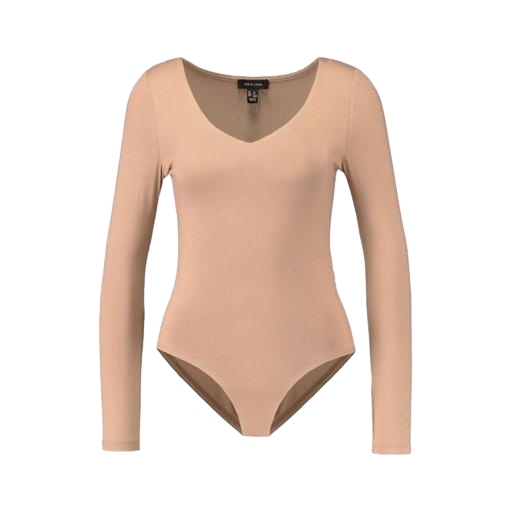
beige colored long sleeve, long sleeve beige colored shirt, casual and long sleeves, white background